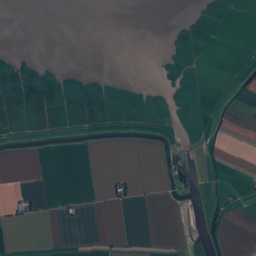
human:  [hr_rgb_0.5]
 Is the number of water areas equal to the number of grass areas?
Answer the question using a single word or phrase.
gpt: no

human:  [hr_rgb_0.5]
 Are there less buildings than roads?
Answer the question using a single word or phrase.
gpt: yes

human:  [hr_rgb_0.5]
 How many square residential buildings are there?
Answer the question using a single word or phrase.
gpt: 0

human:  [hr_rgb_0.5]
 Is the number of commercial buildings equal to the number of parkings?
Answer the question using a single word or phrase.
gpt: no

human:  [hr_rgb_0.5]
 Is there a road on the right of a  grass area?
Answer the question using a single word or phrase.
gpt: yes

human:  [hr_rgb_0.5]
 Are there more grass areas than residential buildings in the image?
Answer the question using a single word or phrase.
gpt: yes

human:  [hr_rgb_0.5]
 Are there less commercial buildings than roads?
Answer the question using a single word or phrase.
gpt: yes

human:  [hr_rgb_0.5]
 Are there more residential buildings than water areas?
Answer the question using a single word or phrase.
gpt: yes

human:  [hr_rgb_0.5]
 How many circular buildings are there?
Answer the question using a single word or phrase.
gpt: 0

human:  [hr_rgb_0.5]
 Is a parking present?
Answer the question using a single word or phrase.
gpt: yes

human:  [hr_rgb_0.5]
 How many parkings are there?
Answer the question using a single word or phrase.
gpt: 2

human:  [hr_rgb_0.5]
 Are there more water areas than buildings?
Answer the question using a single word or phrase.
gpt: no

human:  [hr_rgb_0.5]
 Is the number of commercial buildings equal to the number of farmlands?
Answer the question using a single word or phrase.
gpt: no

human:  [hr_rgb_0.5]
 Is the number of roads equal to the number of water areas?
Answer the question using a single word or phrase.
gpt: no

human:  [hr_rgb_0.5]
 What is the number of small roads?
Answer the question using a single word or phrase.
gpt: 91

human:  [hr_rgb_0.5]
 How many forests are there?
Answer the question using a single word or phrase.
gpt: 6

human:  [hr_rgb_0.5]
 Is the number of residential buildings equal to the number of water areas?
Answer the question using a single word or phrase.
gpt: no

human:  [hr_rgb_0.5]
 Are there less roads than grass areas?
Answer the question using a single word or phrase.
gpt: no

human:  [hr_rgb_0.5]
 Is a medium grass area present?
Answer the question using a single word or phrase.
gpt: yes

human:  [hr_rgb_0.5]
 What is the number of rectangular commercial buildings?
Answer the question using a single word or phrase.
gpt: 0

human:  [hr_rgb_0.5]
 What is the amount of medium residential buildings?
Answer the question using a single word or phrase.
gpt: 4

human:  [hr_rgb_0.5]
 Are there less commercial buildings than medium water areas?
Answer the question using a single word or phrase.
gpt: no

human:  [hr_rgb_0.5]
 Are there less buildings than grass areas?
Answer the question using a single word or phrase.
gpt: no

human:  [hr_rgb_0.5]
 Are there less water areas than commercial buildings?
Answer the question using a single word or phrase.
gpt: no

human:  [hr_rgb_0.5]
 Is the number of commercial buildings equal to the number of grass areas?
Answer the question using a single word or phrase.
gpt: no

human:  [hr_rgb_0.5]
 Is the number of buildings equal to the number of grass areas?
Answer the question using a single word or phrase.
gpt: no

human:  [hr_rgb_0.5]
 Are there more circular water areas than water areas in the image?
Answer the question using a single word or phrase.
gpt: no

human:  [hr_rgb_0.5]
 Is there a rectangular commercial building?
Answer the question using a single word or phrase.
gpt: no

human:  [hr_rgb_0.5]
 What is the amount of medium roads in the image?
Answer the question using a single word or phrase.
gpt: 0

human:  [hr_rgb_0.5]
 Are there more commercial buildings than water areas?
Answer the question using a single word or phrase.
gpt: no

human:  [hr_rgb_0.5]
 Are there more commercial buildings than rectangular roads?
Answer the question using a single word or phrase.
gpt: yes

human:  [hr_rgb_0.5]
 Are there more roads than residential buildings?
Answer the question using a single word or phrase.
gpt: yes

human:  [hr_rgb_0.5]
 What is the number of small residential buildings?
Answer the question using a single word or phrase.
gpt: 30

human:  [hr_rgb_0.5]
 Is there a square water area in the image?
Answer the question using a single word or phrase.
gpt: no

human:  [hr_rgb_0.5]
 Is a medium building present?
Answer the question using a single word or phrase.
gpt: yes

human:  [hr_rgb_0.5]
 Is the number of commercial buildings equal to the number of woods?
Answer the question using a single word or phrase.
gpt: yes